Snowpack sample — Loveland Pass, Silver Plume, Colorado, USA (2/11/26, 12:00 PM MST)
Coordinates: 39.663, -105.886
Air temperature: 35 °F
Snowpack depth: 82 cm
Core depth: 40 cm
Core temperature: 23 °F
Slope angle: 13°, slope face: 12°
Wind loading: high
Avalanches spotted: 1
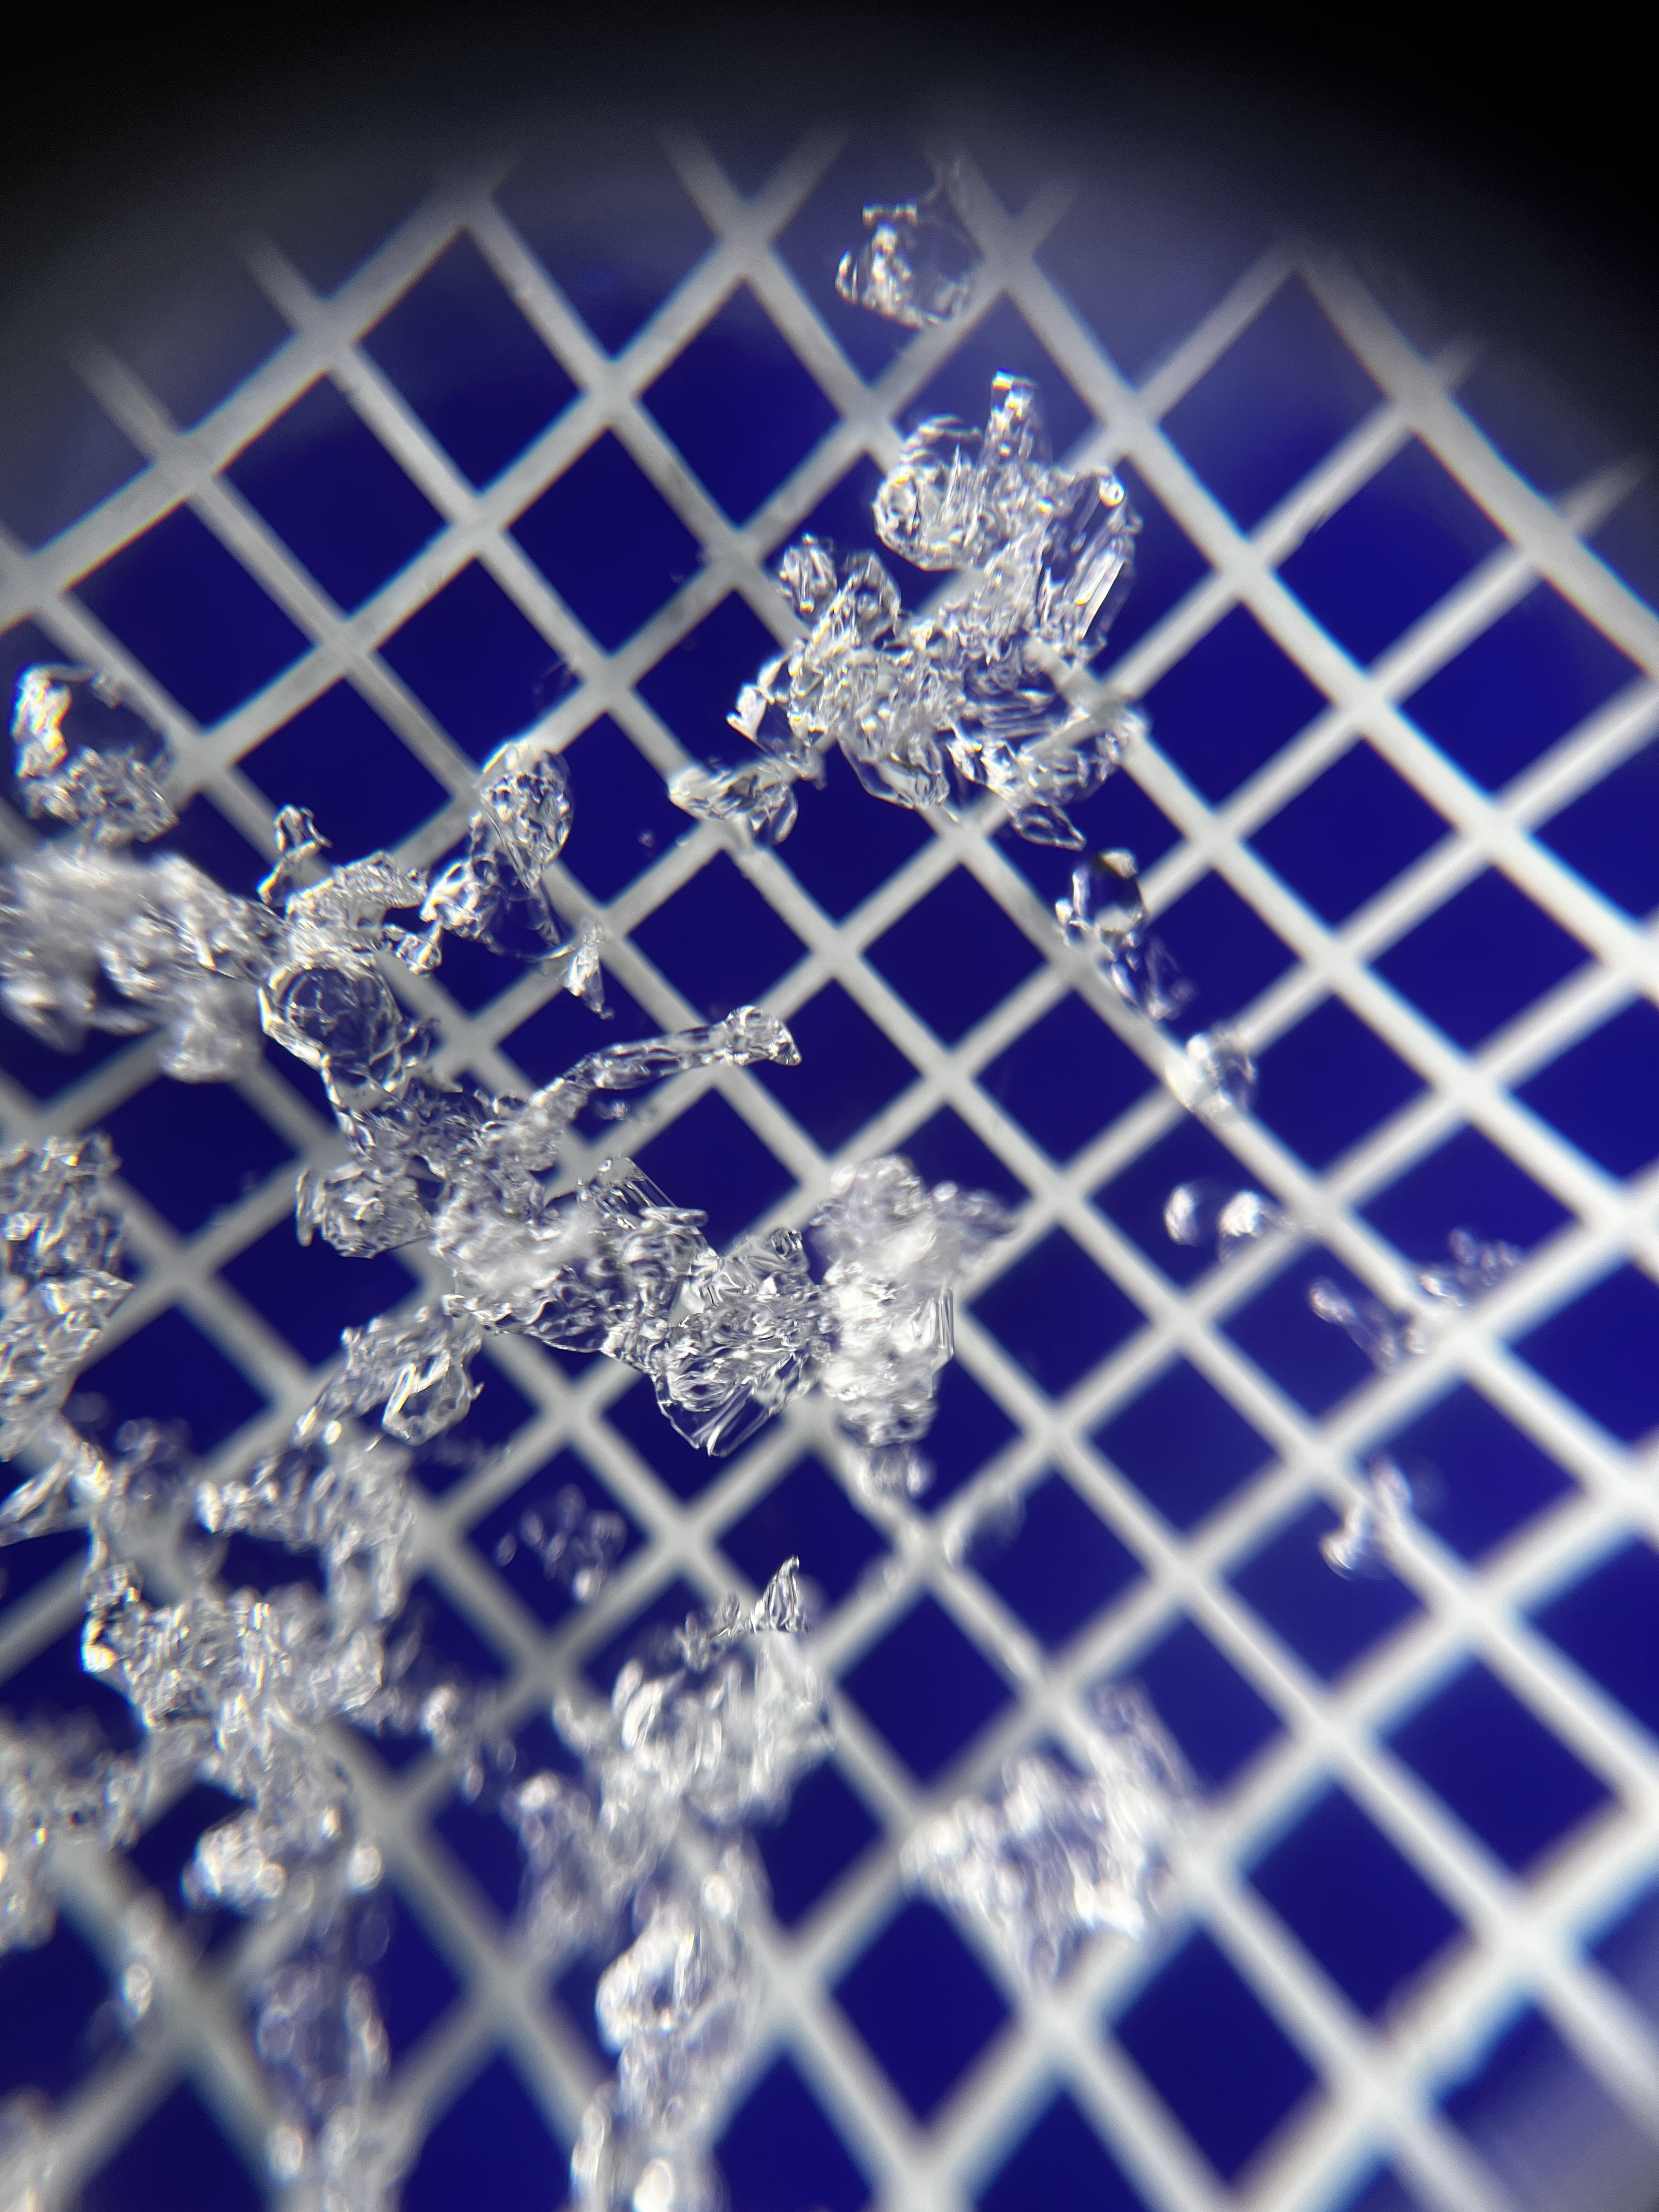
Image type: magnified_profile
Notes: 1 small avalanche spotted on the north side of the bowl, lots of wind loading